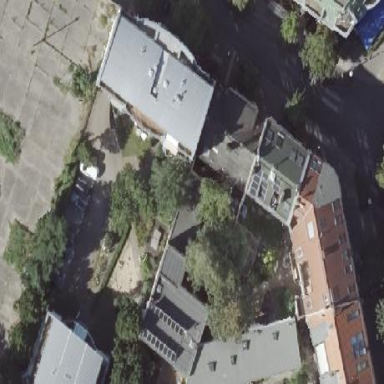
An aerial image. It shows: Apartments building with round-shaped roof.